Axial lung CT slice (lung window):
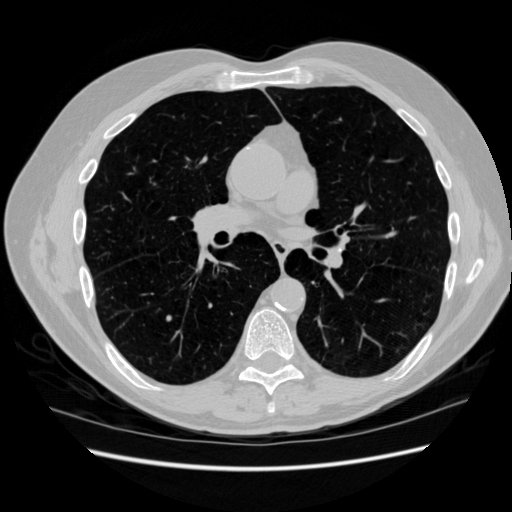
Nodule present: no